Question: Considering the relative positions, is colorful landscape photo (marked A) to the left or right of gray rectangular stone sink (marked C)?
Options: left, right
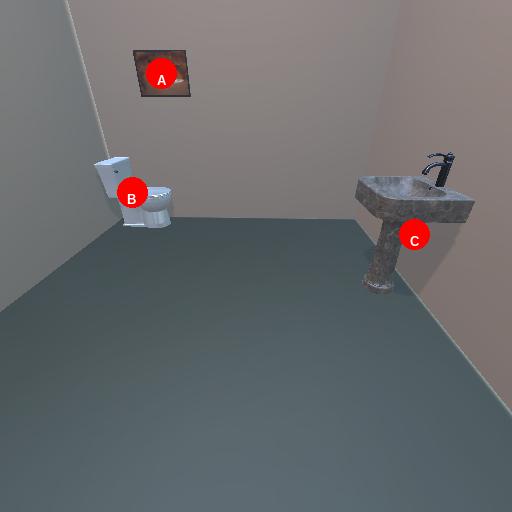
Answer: left